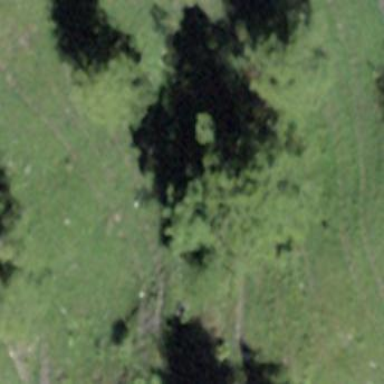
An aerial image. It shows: Forest area.